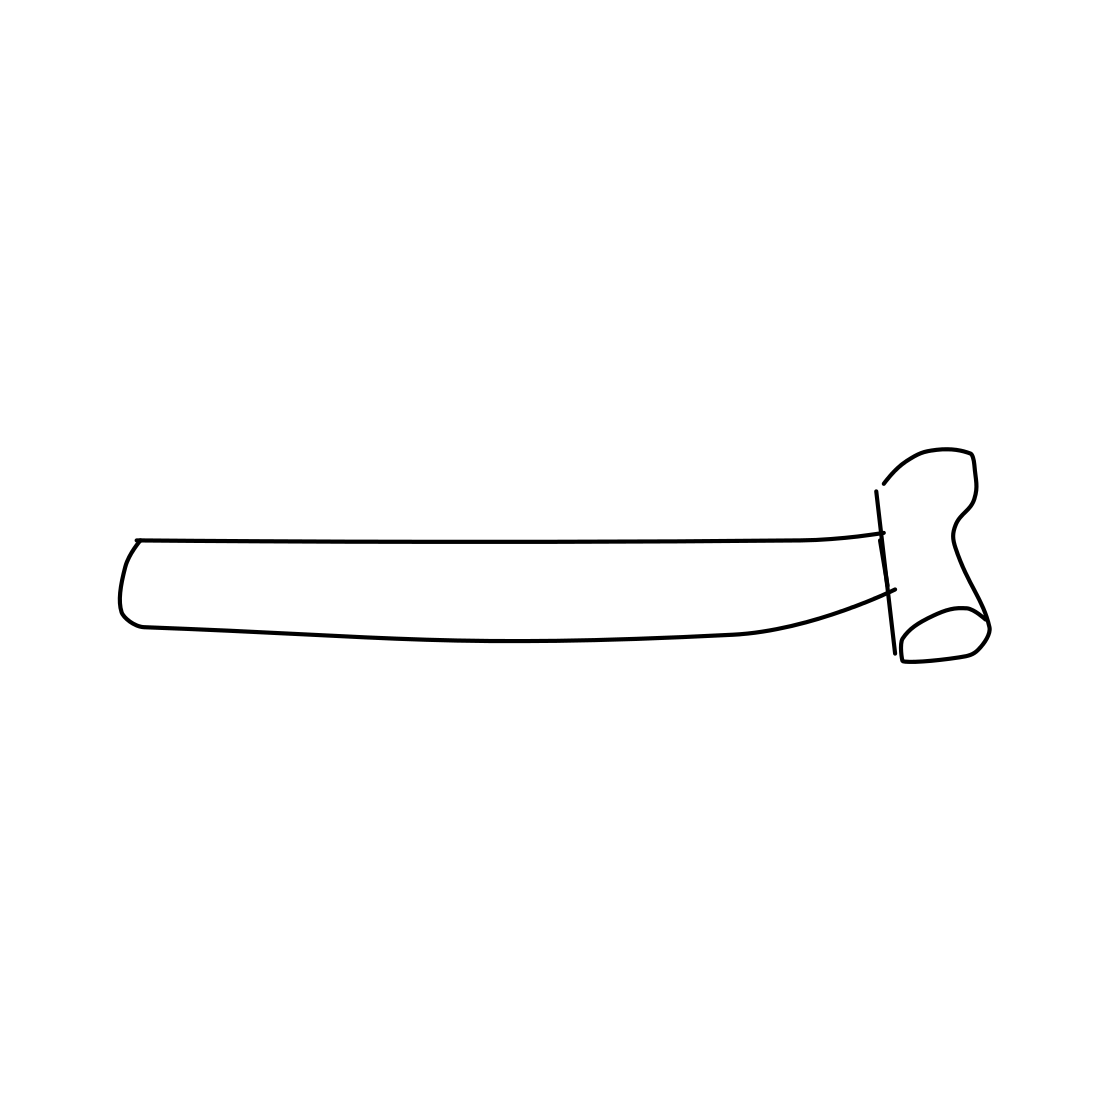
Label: hammer